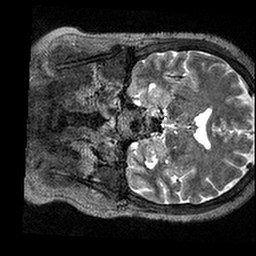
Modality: T2w
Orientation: coronal
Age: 67
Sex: female
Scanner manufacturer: siemens
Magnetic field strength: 3 T
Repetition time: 3.2 s
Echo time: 0.567 s